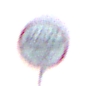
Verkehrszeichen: MautflichtigeStrecke
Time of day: Night
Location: Outdoor (Nature)
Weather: Overcast
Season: NotSpecified
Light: Artificial